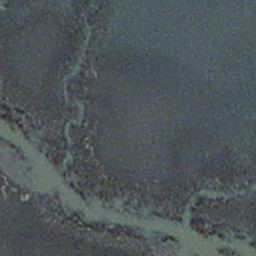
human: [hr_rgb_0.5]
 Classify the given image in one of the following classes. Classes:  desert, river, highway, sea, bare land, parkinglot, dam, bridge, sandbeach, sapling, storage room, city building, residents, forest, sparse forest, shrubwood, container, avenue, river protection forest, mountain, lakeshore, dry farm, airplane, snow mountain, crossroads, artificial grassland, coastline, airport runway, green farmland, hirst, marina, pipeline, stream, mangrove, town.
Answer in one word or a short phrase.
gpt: stream